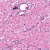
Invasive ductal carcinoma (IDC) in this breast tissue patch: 0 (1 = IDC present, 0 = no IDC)